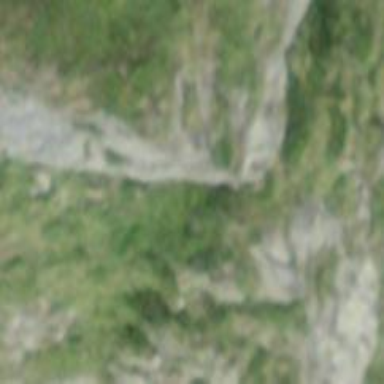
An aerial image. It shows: Natural cliff.